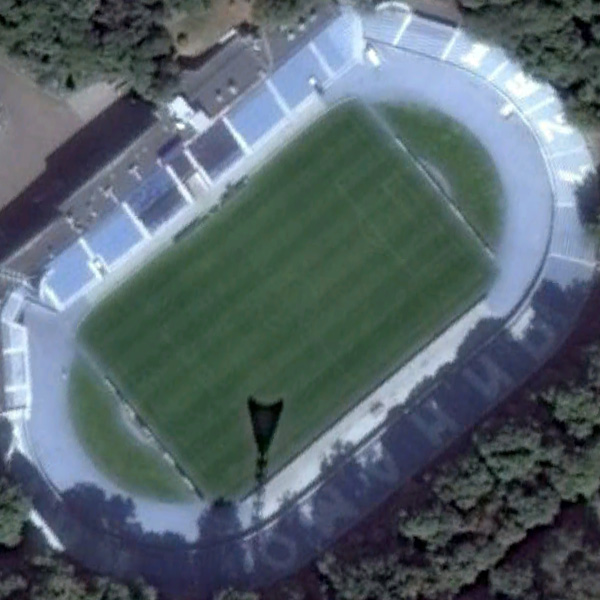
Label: Stadium